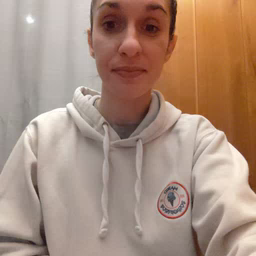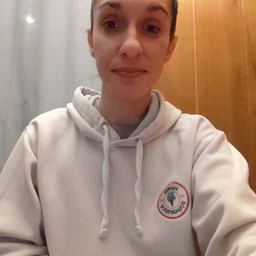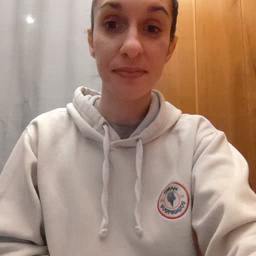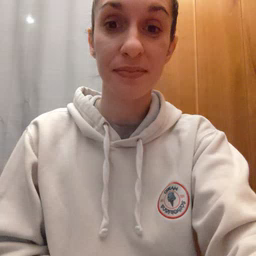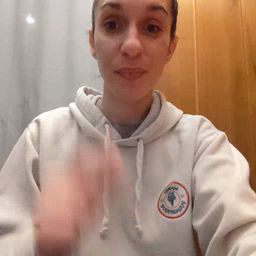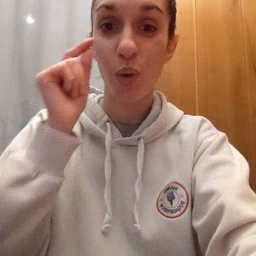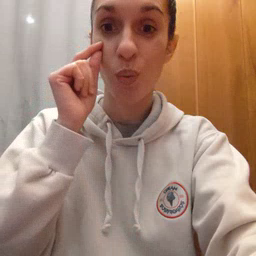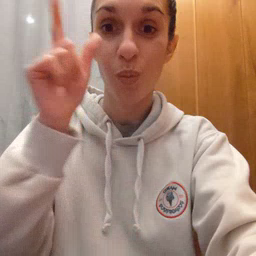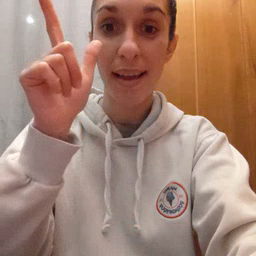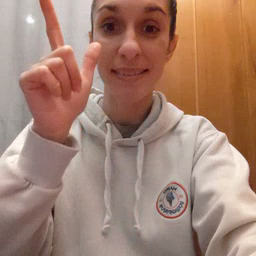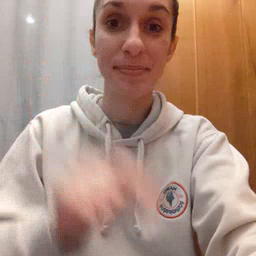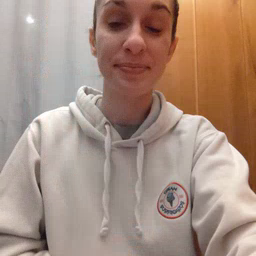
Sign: wake